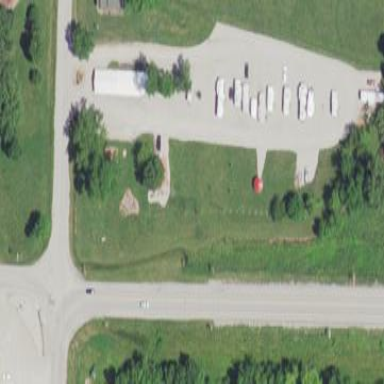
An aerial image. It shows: Caravan site with sanitary dump station for travelers.